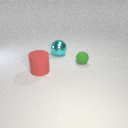
small green rubber sphere to the right of large cyan metal sphere